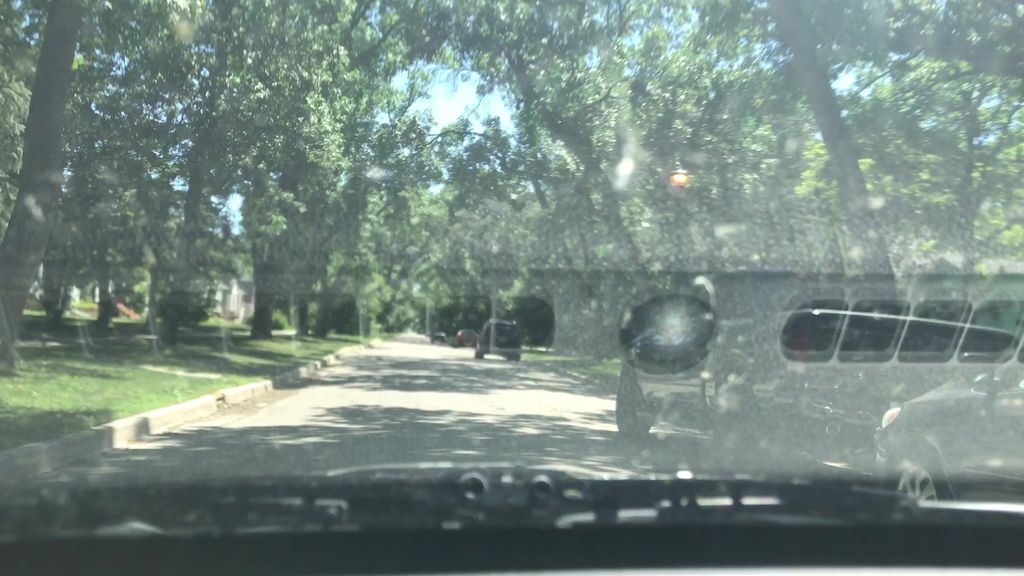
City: winnipeg